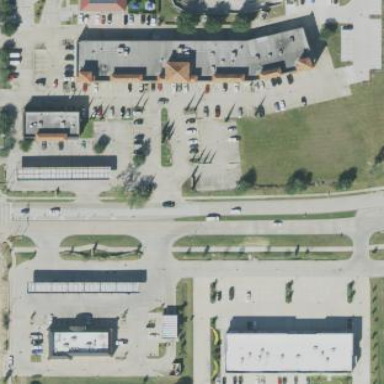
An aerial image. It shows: Retail area.